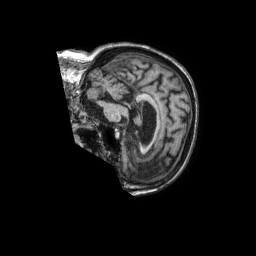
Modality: T1w
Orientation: sagittal
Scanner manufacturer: philips
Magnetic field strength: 1.5 T
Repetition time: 0.007407 s
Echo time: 0.003383 s